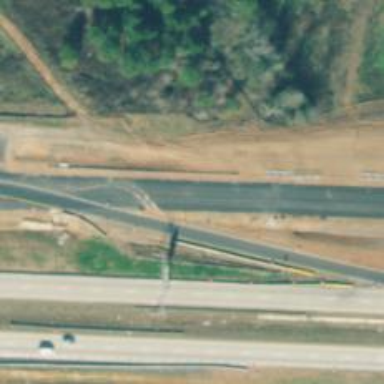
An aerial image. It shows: Motorway junction.